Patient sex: F
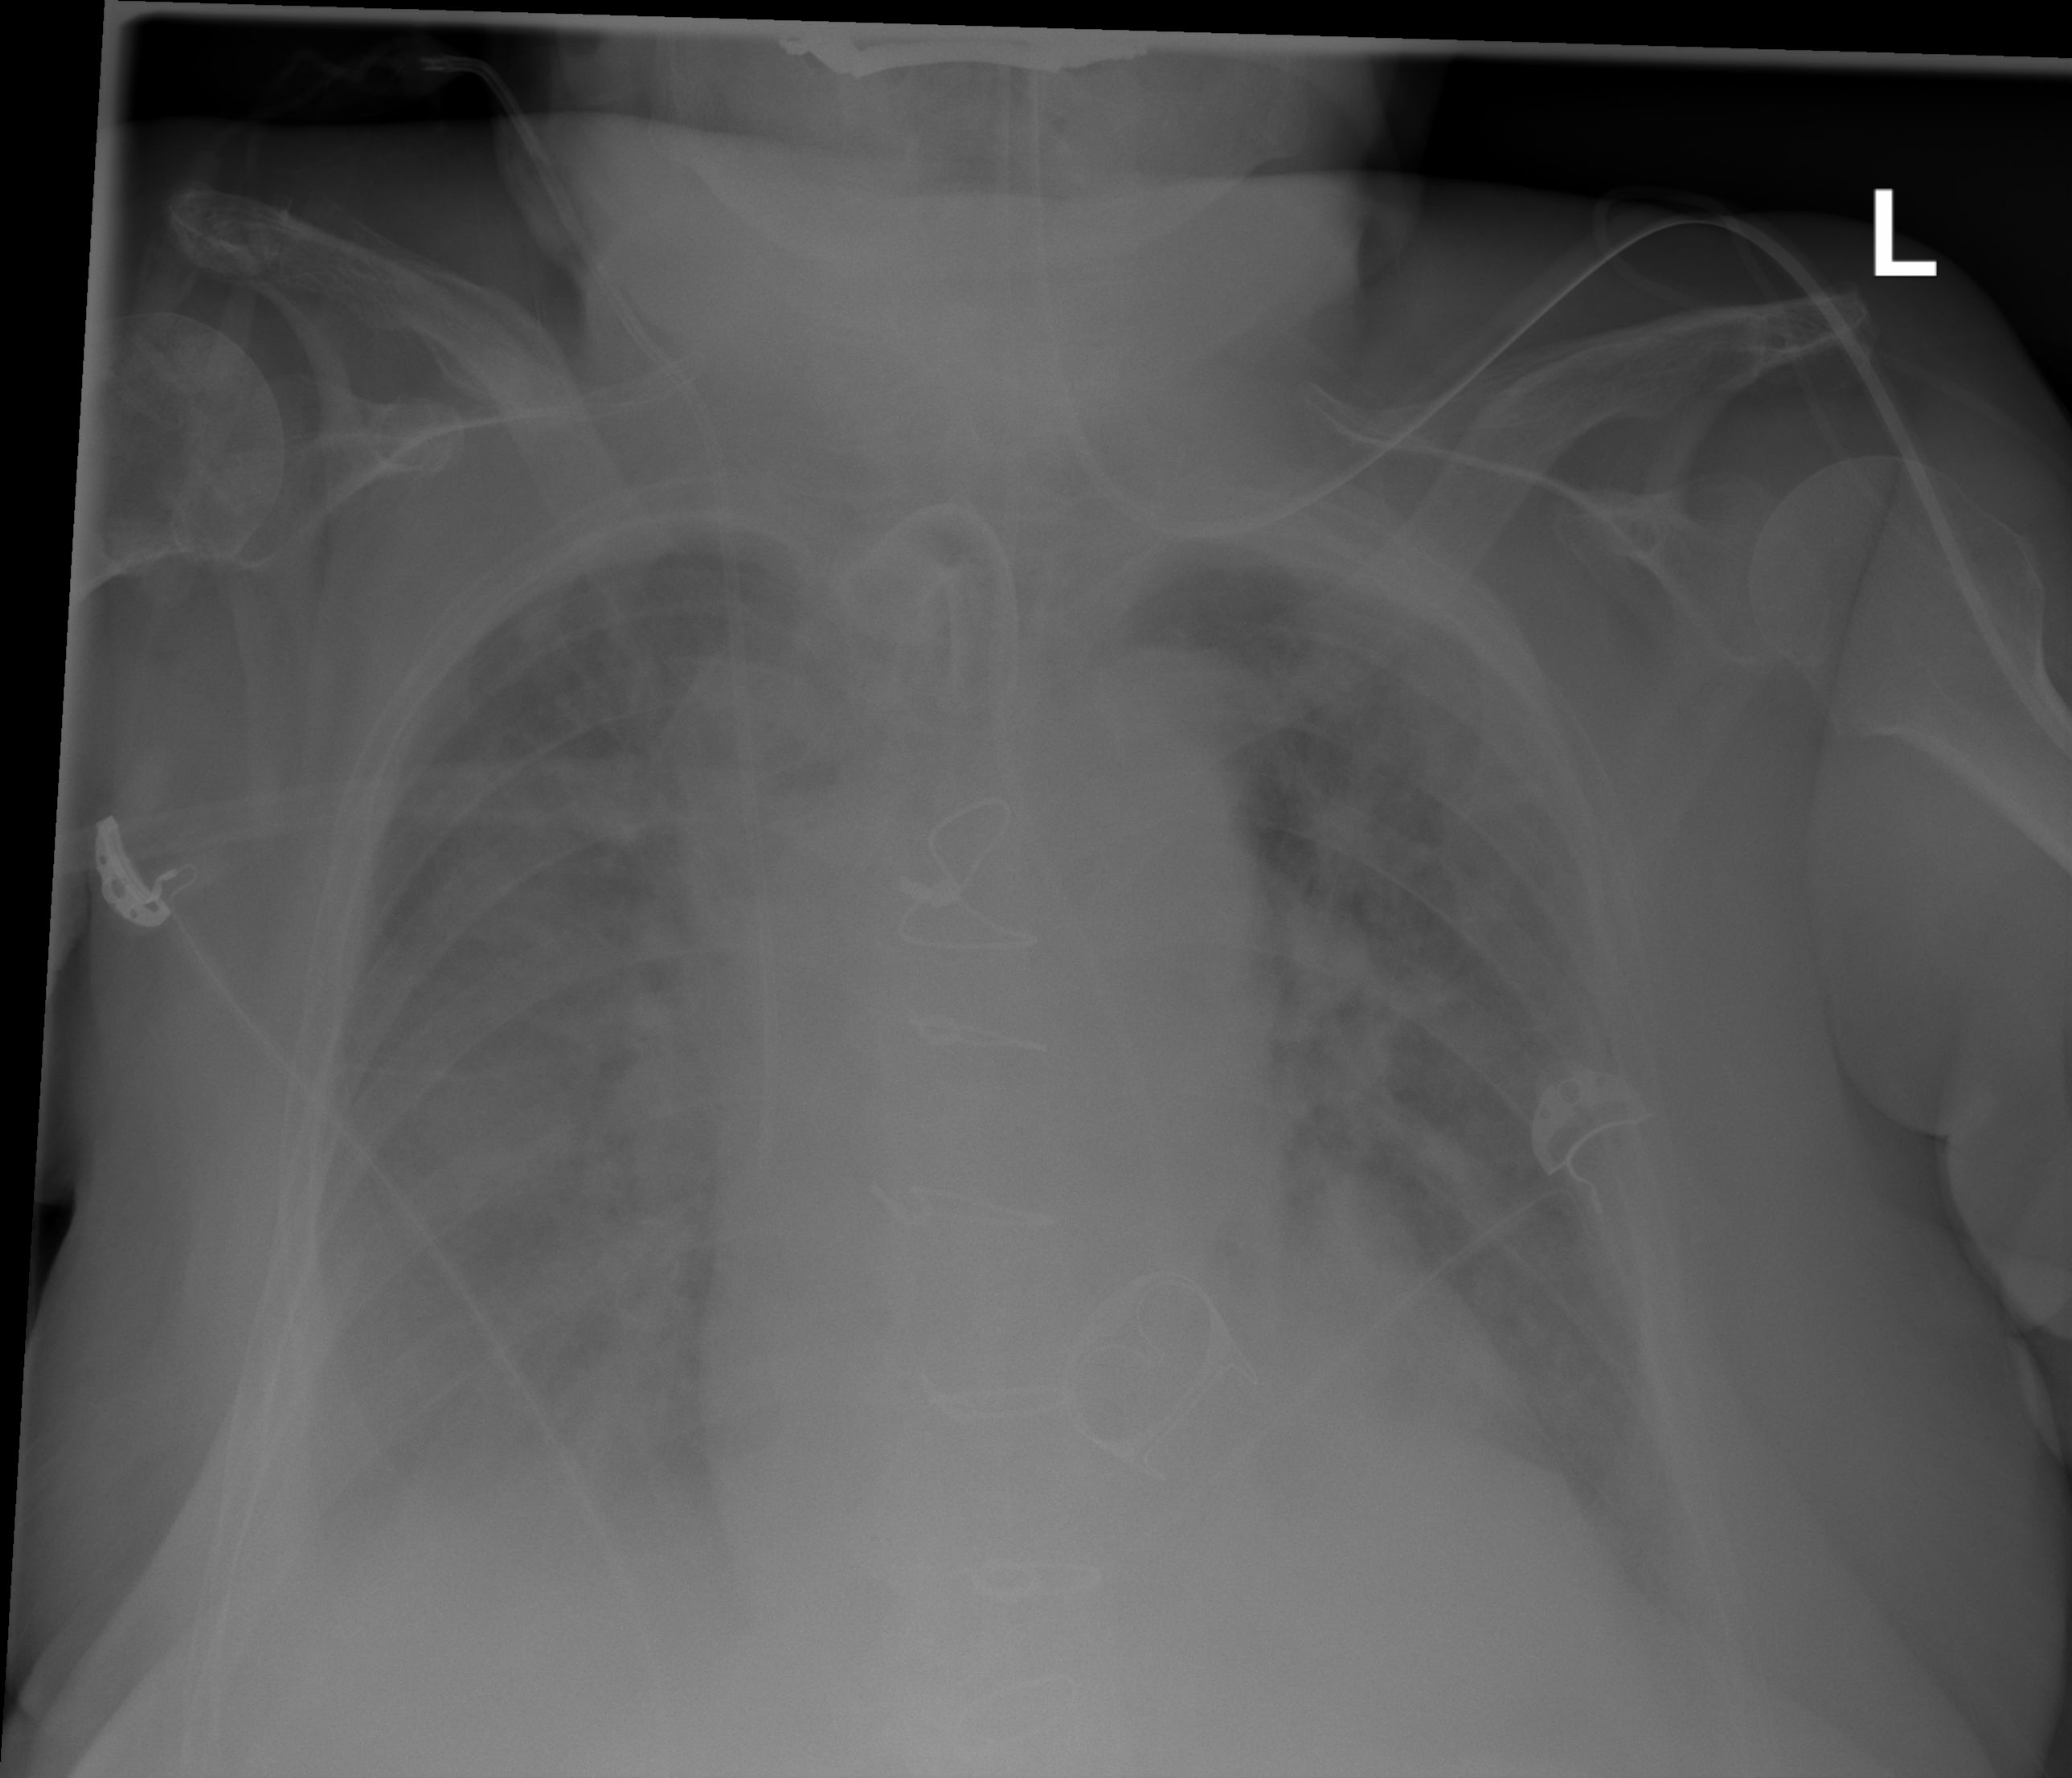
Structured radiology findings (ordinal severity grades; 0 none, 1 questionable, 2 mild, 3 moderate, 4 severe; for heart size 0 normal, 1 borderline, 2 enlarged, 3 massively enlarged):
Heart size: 2
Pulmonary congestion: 2
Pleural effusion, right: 3
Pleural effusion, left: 2
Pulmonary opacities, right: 2
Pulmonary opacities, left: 0
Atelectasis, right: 2
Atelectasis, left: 2